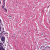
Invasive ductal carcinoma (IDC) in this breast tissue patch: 0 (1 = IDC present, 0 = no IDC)